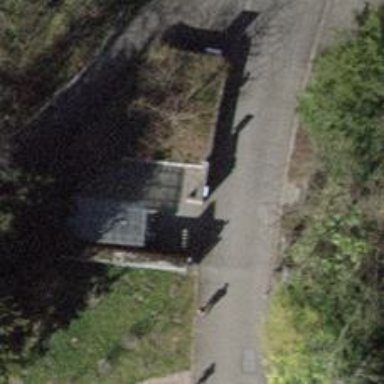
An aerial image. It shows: Entrance with barrier.